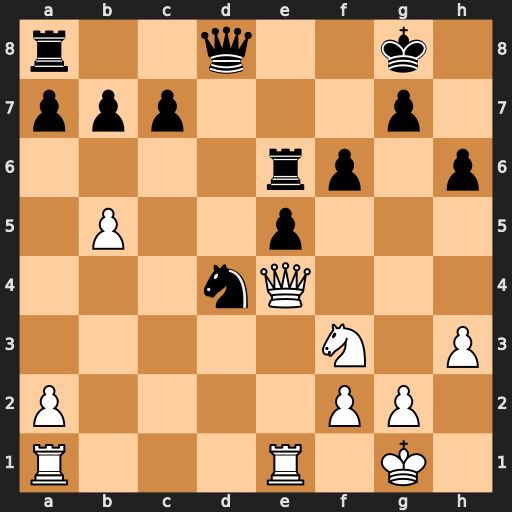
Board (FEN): r2q2k1/ppp3p1/4rp1p/1P2p3/3nQ3/5N1P/P4PP1/R3R1K1
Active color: w
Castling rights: -
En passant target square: -
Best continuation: Nxd4 Qxd4 Qxd4 exd4 Rxe6